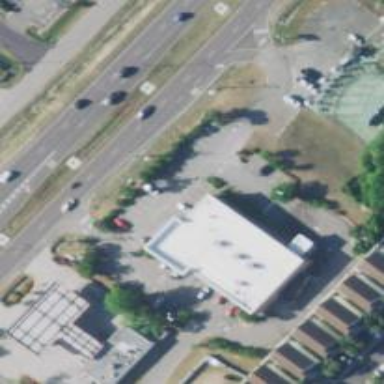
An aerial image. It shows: Pharmacy providing healthcare services.